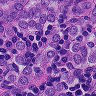
Metastatic tissue present: yes